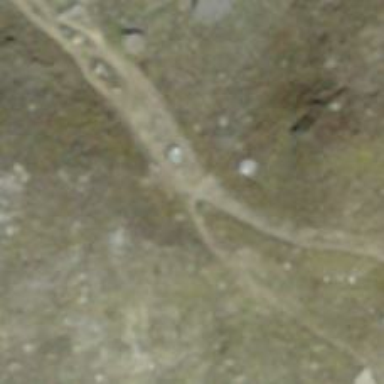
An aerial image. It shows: Path with excellent trail visibility on the ground.